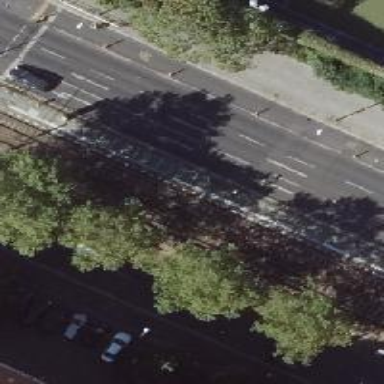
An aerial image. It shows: Tram stop.